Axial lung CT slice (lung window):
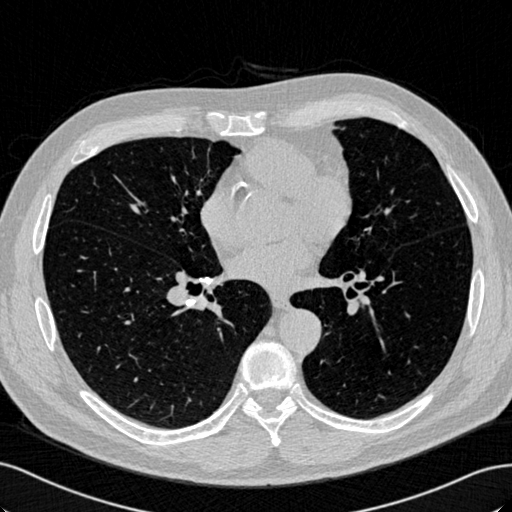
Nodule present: no